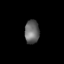
Tissue: lung
Cell type: Fibroblasts
Senescence score: 0.6596
Nuclear area (px): 336
Mean DAPI intensity: 103.116